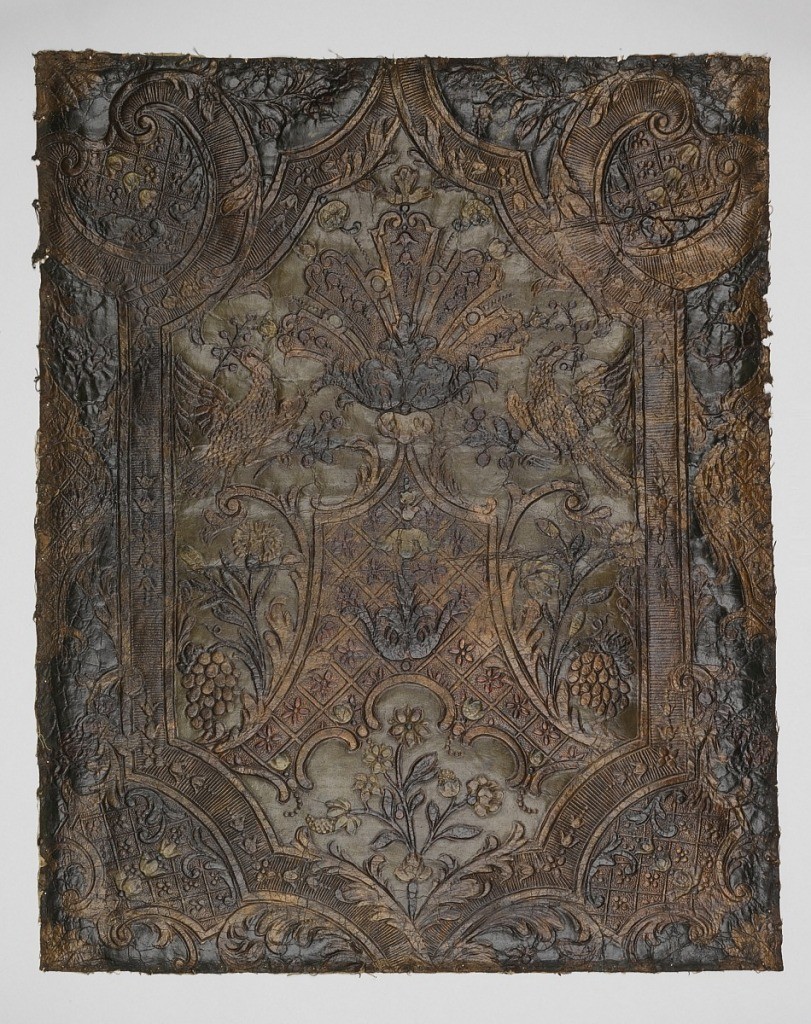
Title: Sidewall
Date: ca. 1700
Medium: Leather, stamped, embossed, silvered, varnished
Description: Portion of a slightly larger panel, in varnished silver, blue and green. Cartouche framework with scrollwork, fruit, flowers, trellis work and confronted birds.